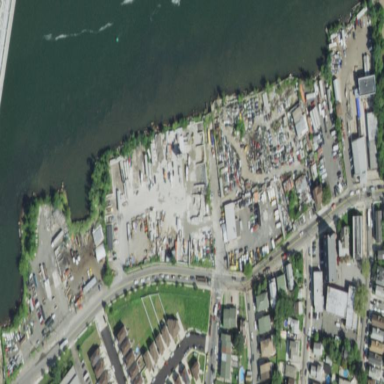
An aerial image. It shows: Industrial area.